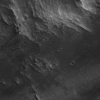
Atmospheric dust classification: not_dusty